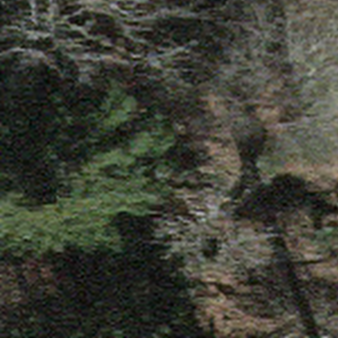
Label: other